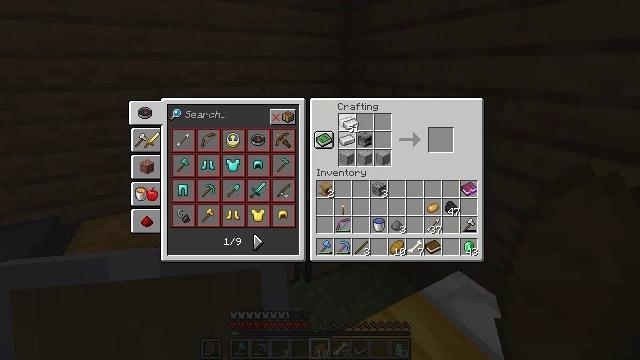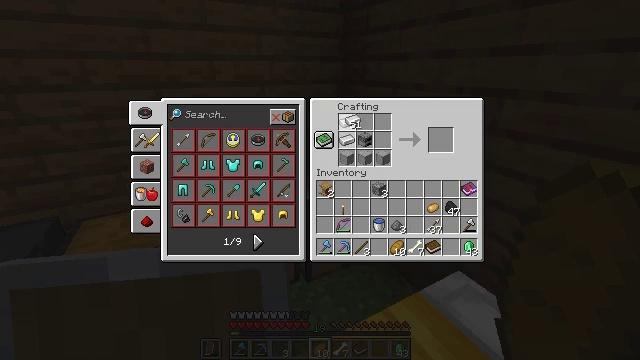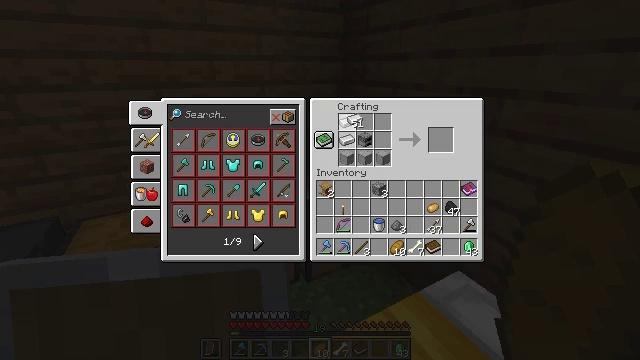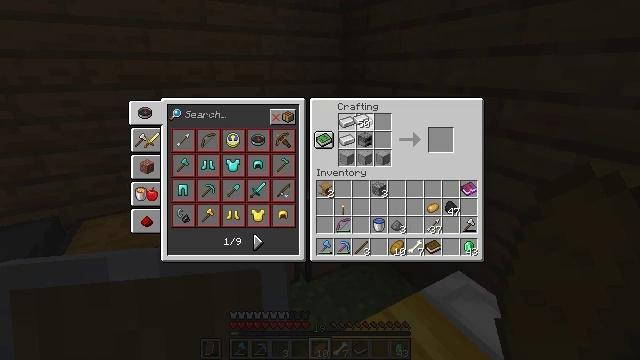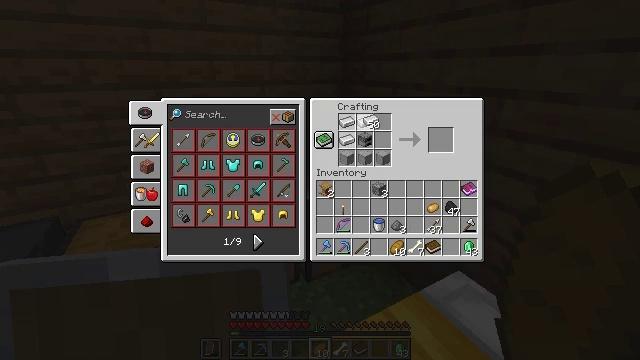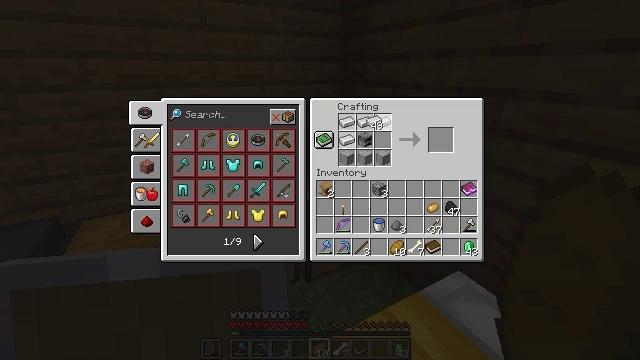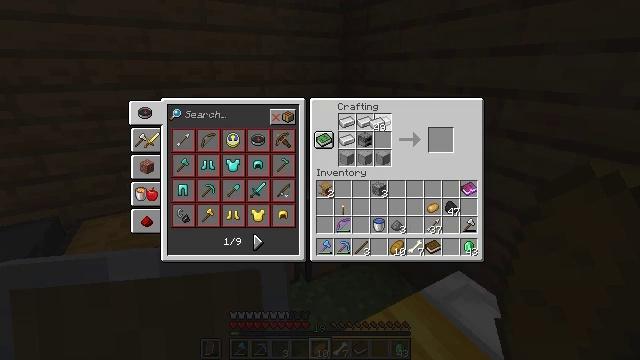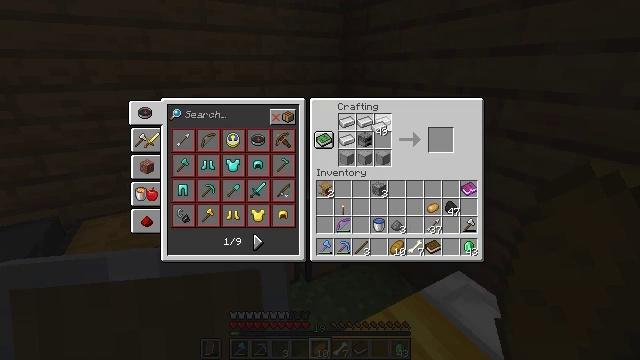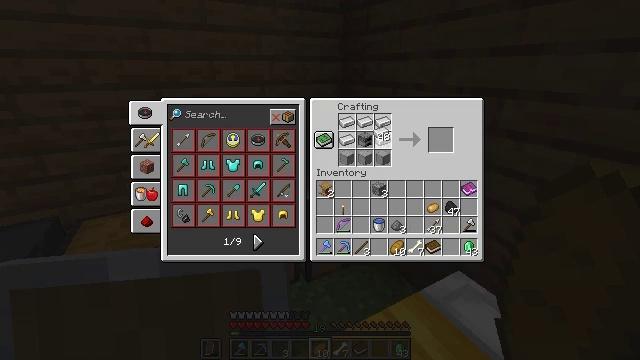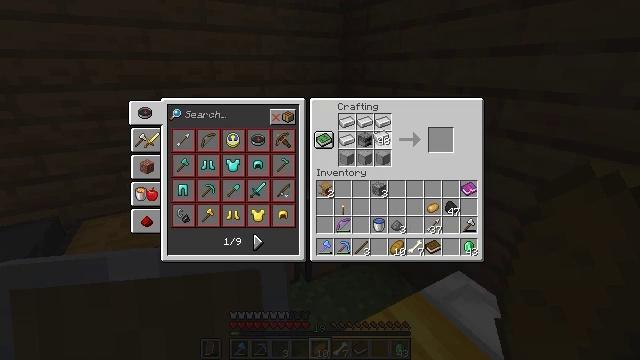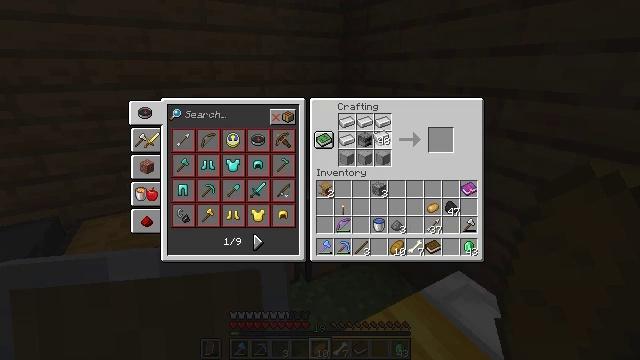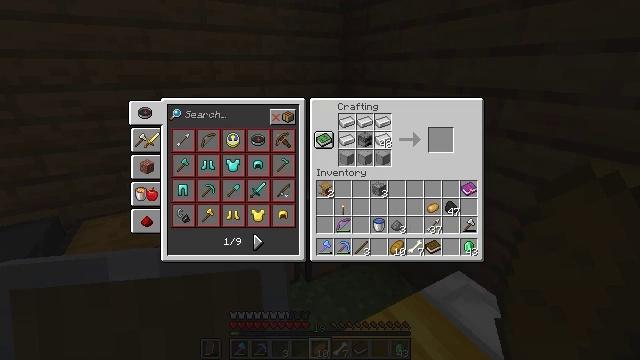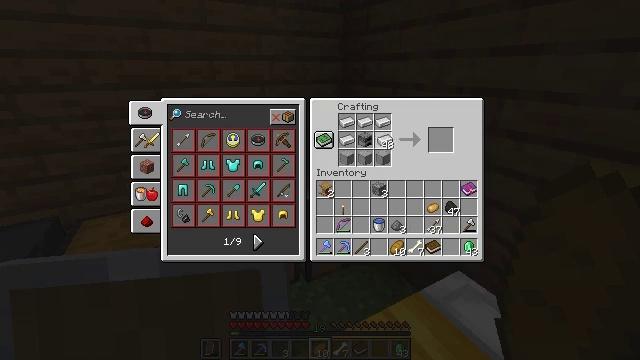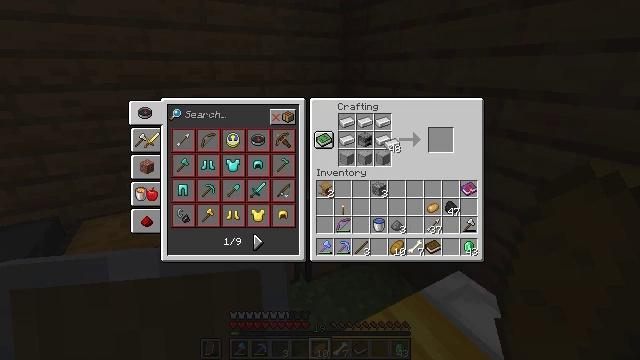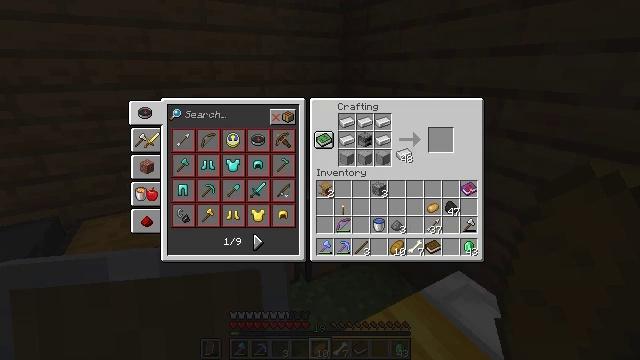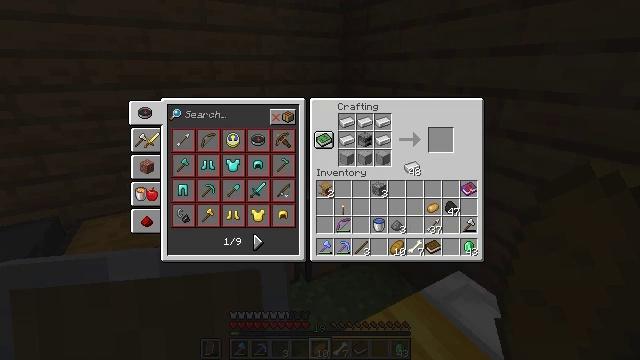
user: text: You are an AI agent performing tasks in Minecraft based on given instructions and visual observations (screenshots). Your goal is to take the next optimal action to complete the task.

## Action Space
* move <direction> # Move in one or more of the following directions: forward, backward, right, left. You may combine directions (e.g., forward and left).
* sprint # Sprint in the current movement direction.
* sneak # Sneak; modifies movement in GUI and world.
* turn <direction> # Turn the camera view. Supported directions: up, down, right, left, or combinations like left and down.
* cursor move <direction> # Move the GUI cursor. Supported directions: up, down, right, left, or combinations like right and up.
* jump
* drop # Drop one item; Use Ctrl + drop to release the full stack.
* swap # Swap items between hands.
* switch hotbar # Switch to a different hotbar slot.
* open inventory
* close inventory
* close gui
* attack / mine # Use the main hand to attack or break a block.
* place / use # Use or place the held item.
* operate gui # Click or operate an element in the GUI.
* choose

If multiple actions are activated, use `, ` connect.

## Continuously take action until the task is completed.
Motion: motion action
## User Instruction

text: Make a blast furnace with a furnace, iron ingots, and smooth stone.
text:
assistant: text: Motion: choose
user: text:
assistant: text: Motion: choose
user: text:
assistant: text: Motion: choose
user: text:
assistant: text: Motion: cursor move right, choose
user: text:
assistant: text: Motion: choose
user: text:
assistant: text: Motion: choose
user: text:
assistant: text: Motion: choose
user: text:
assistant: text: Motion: choose
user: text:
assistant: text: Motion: choose
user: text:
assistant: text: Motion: choose
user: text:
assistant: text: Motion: choose
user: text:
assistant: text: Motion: no_op
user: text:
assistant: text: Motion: cursor move right
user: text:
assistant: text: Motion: cursor move right and down
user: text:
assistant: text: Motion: cursor move right and down
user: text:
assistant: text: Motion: cursor move right and down
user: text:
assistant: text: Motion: cursor move down
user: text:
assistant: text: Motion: no_op
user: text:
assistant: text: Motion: no_op
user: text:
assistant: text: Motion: operate gui
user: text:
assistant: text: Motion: operate gui
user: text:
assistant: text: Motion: operate gui
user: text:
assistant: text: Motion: no_op
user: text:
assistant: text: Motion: no_op
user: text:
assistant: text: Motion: no_op
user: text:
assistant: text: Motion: cursor move up
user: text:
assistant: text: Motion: cursor move up
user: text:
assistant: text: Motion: no_op
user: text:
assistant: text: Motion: no_op
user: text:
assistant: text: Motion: no_op